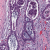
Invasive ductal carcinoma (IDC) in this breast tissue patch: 0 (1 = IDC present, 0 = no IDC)